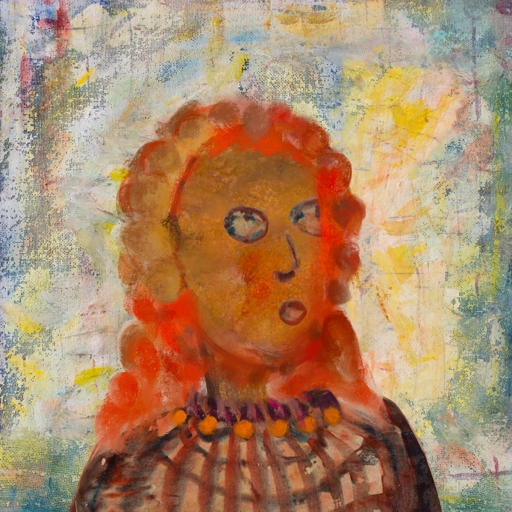
Background: Irani, Head And Neck Side: Pipe, Face Side: Orphan, Bust: Orphan, Hair Side: Rupkatha, Head Accessory: Blank, Second Necklace: Blank, Necklace: Doll, Baby: Blank